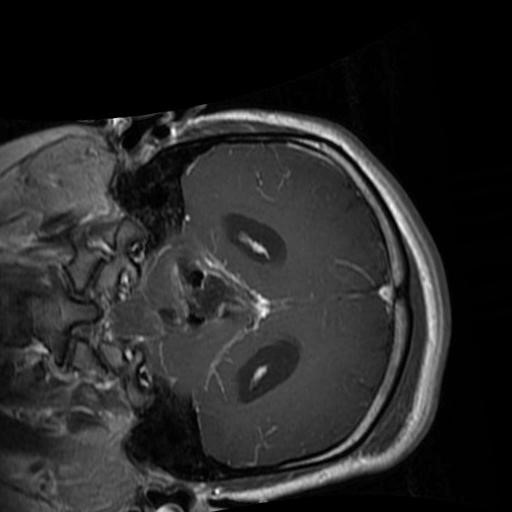
Label: brain_glioma